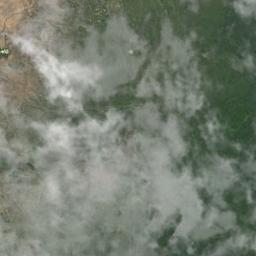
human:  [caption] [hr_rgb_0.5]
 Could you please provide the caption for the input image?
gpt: The white cloud is above green land .

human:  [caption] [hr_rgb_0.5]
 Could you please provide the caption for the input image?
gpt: Large white clouds on the ground where yellow and green intersect .

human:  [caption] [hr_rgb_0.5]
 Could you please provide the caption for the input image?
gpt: The stratus clouds are located above the land covered by dense vegetation .

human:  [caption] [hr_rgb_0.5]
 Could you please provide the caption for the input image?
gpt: A white cloud floats above the forest and river .

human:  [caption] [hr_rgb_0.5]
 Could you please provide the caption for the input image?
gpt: Many slices of sparse clouds over a green land .